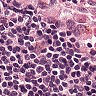
Metastatic tissue present: no